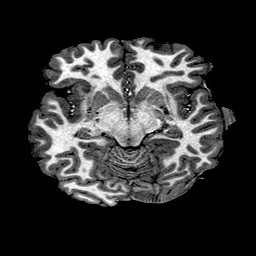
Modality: T1w
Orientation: coronal
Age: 25
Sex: male
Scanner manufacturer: ge
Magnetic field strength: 3 T
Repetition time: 7.66 s
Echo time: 0.003476 s